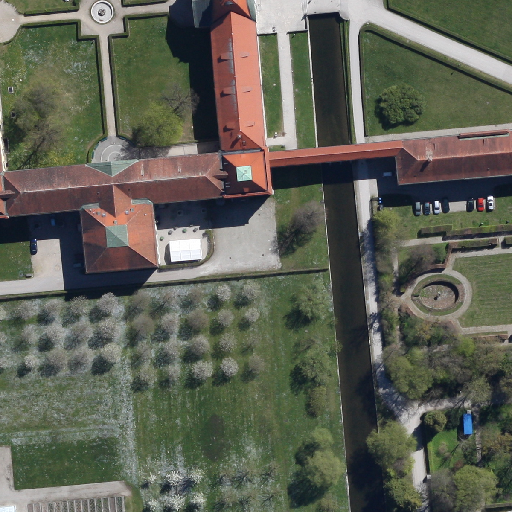
Referring expression: light-duty vehicle